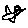
Label: bird